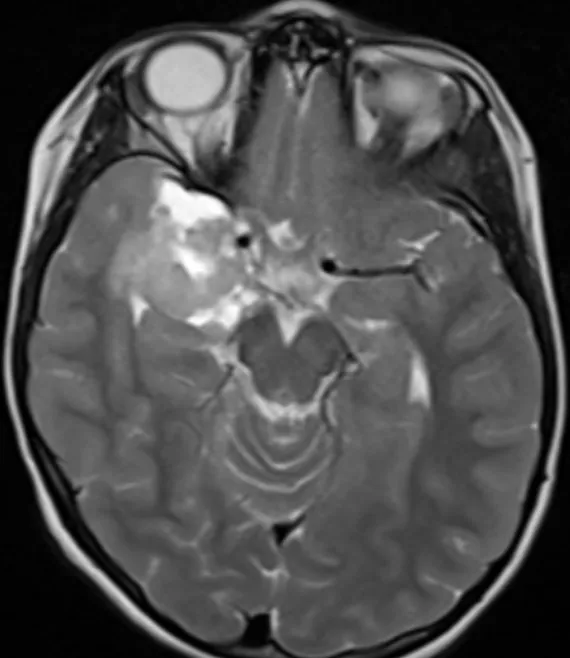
Magnetic resonance imaging scan showing an area with contrast enhancing in the right temporal region.
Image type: radiology (mri)